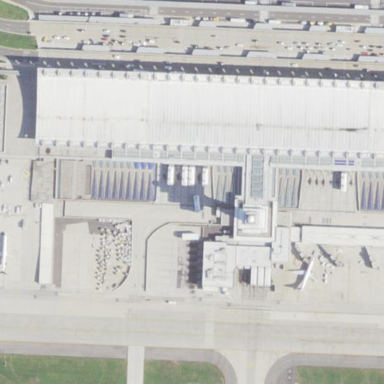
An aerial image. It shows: White airport terminal with skillion roof design.